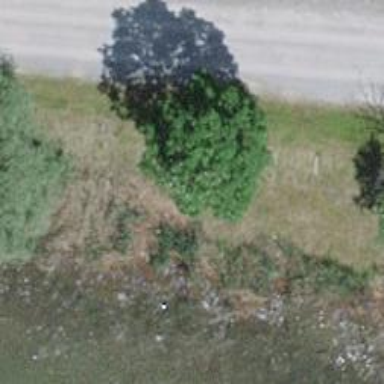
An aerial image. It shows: Single tag "natural: tree."